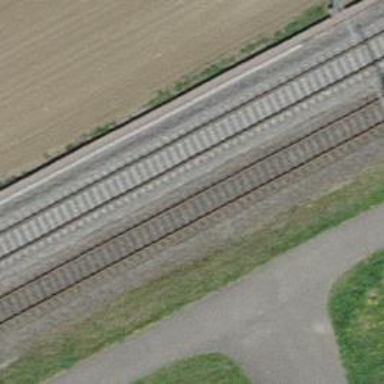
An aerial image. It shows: Single railway track with electrified contact line.